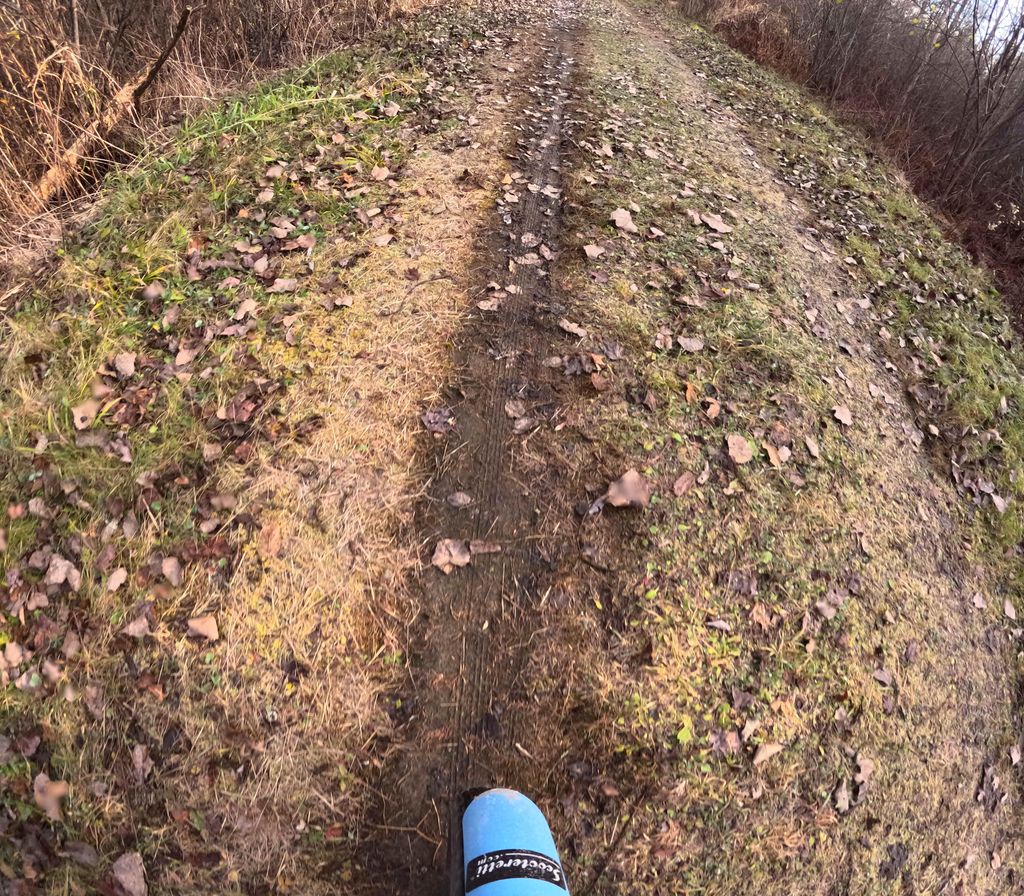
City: ottawa-gatineau